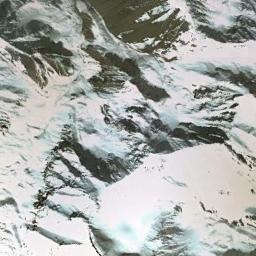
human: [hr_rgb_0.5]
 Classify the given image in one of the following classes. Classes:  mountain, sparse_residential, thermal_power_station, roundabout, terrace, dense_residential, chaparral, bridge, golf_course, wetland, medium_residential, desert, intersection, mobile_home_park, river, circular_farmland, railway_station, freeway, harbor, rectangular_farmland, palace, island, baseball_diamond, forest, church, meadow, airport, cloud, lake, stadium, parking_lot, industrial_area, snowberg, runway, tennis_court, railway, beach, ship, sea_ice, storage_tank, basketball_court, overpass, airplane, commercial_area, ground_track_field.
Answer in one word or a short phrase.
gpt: snowberg